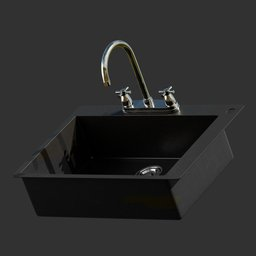
Label: appliances